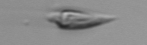
Label: Oxytoxum